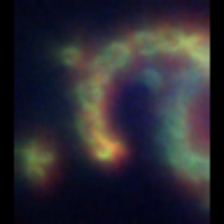
Taxon: Chaetoceros
Group: Diatoms